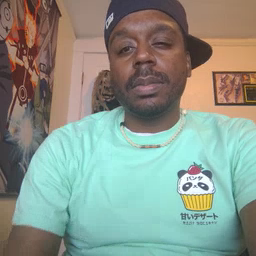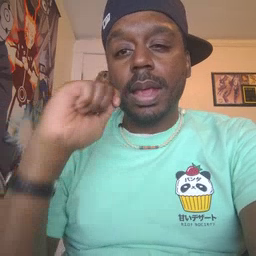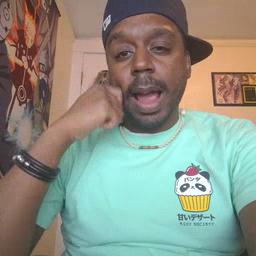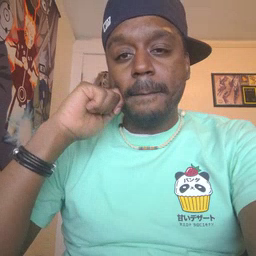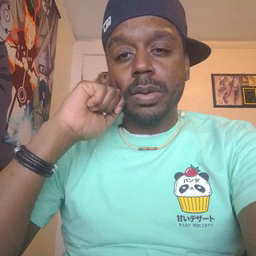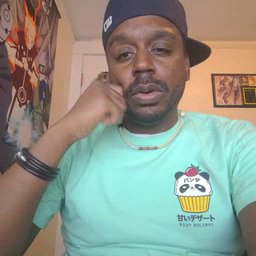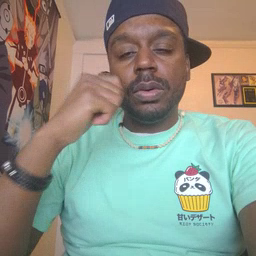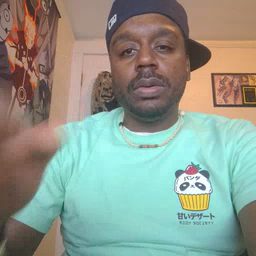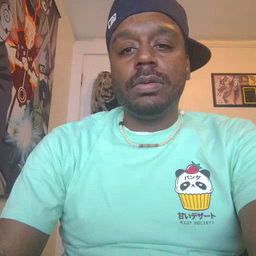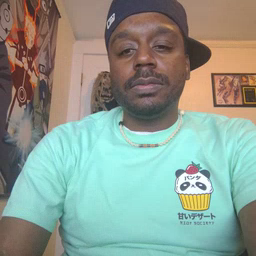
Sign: apple